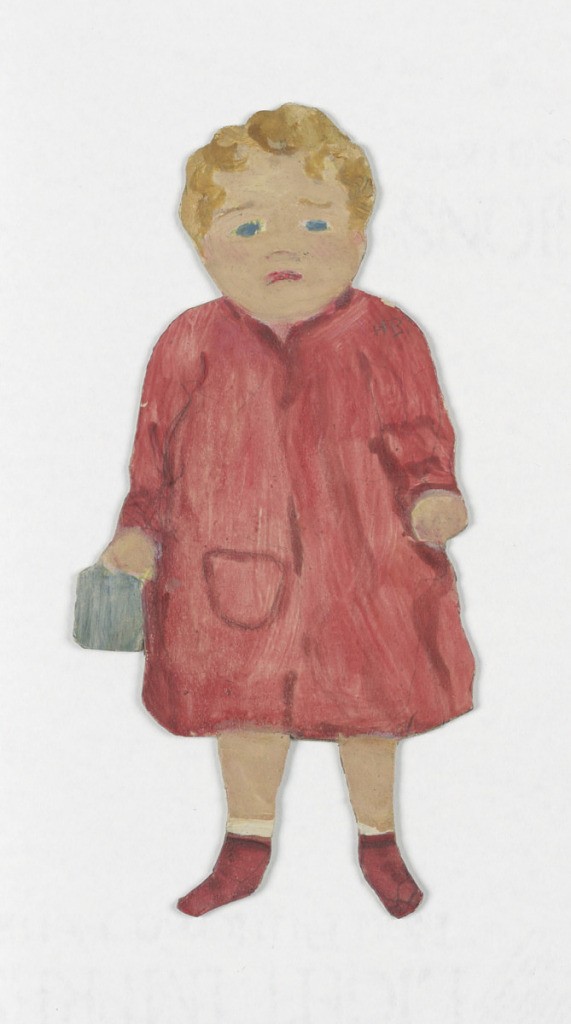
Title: Figure Toy
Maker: Harriet Blackstone, American, 1864–1939
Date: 1922
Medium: Brush and oil, graphite on board
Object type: Paper doll
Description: Paper doll of a female figure in a red dress.